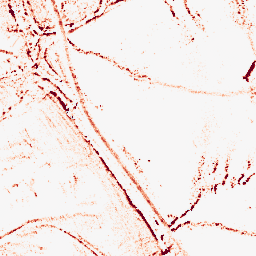
Category: morphological
Decomposition family: morphological_square
Decomposition parameters: operation: opening
size: 5
Upsampling method: edge_directed
Upsampling parameters: scale: 4
Upsampling scale: 4